Field crop: tomato
Growth stage: 1
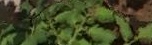
Species: tomato